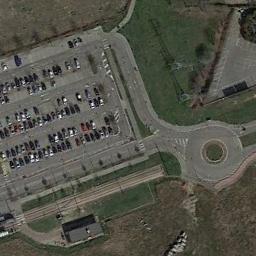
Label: roundabout